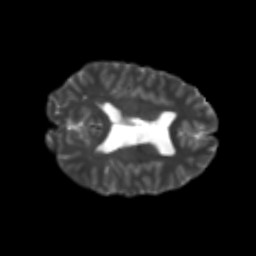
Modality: T2w
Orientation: axial
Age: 21
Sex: male
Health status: healthy
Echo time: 0.074 s